Field crop: tomato
Growth stage: 1
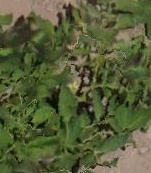
Species: tomato